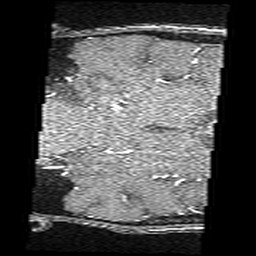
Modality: angio
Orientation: coronal
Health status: ill
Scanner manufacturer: siemens
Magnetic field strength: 3 T
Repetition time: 0.021 s
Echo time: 0.00358 s